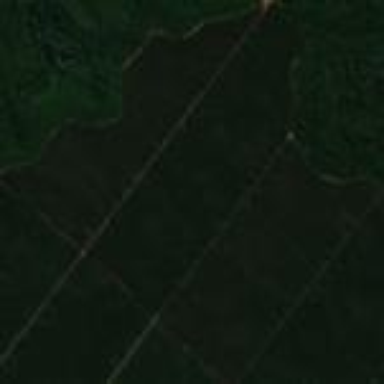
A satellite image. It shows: Forest primarily consisting of eucalyptus trees.